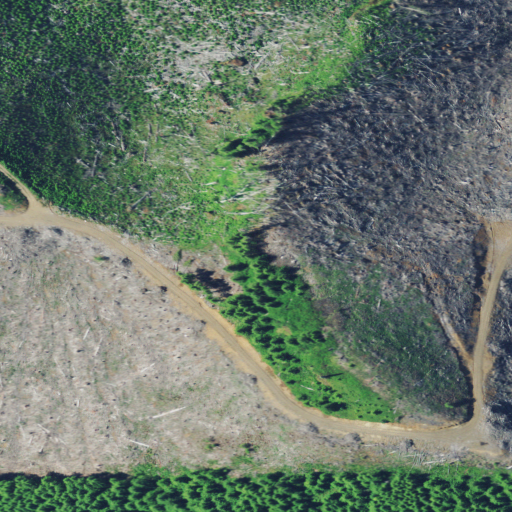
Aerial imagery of mountain in Oregon named Elk Mountain containing grassland, shrub, and evergreen forest